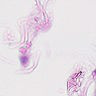
Metastatic tissue present: no